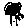
Label: tree